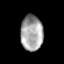
Tissue: skin
Cell type: Epithelial cells
Senescence score: 0.694
Nuclear area (px): 774
Mean DAPI intensity: 164.284